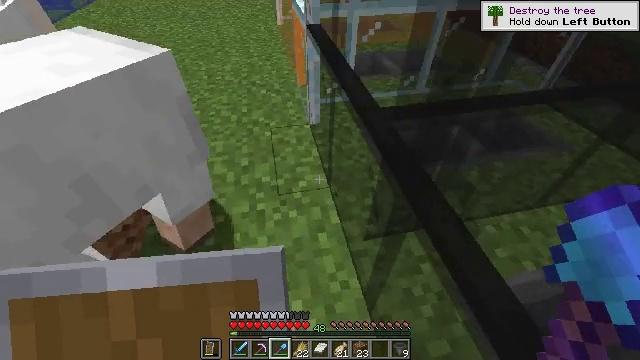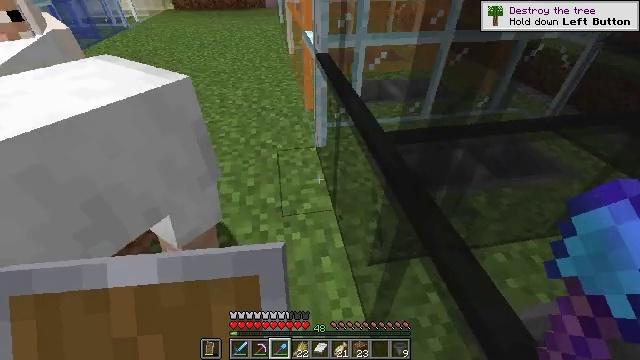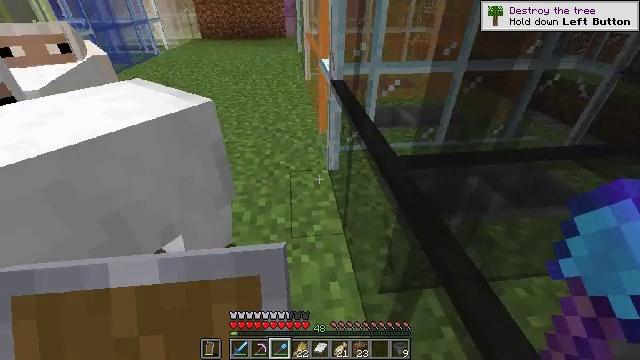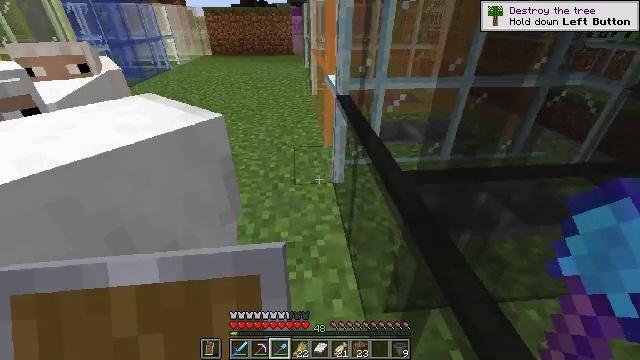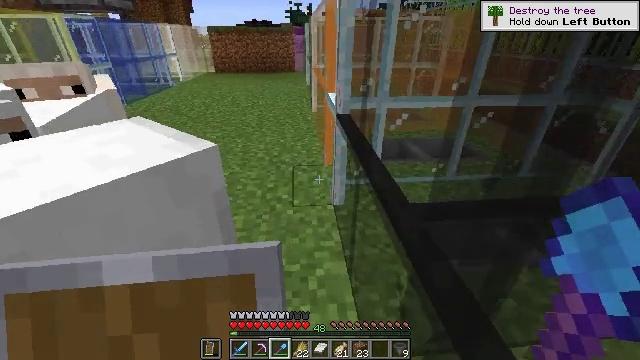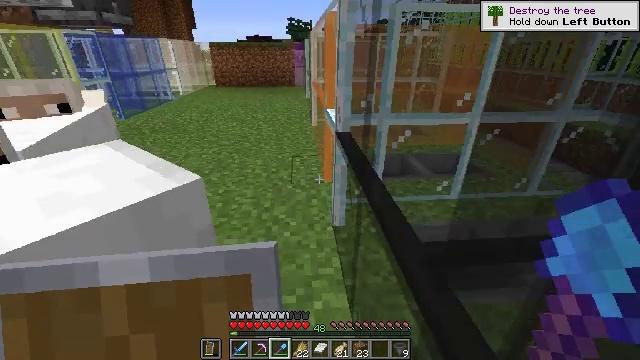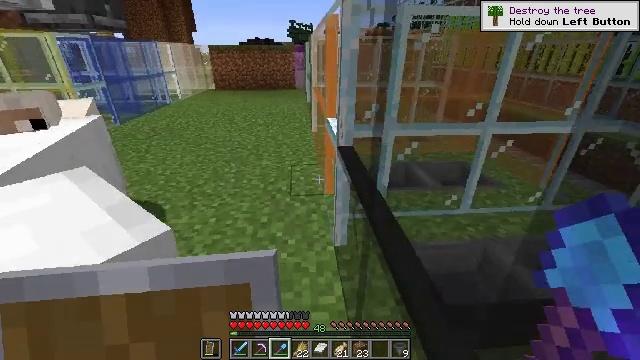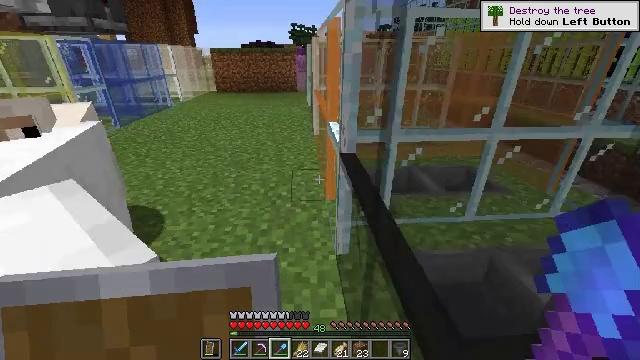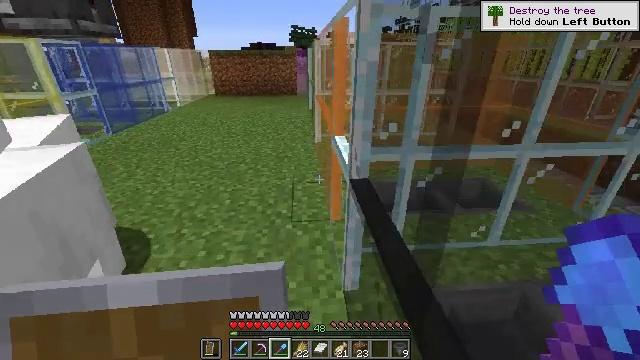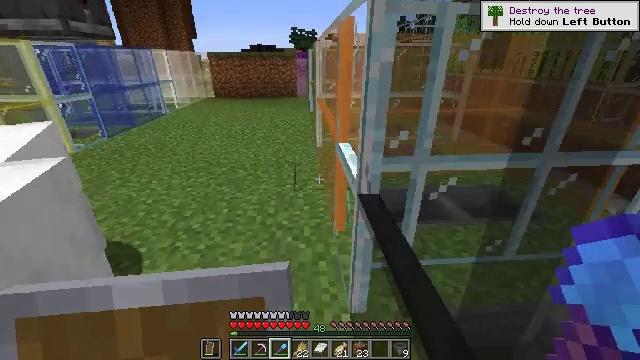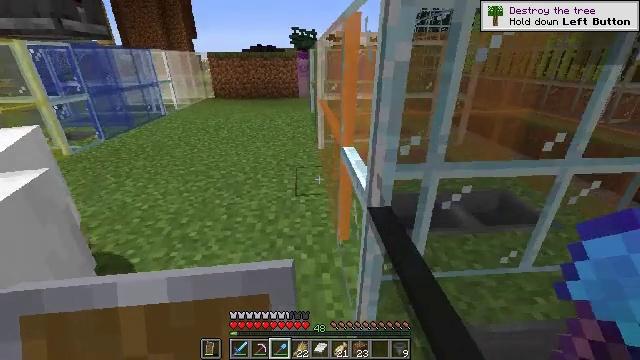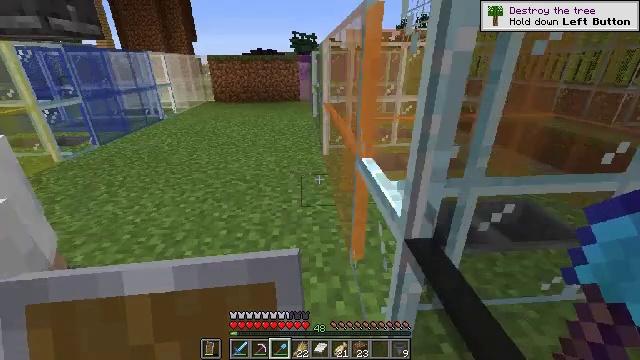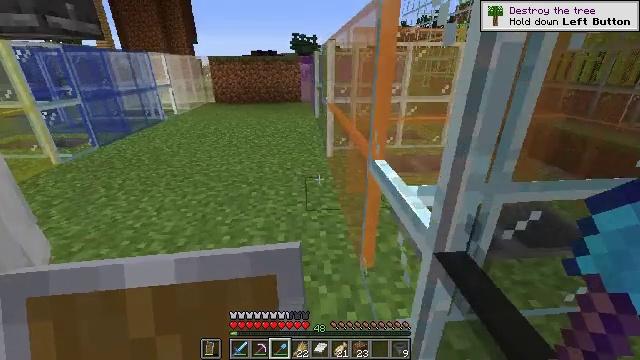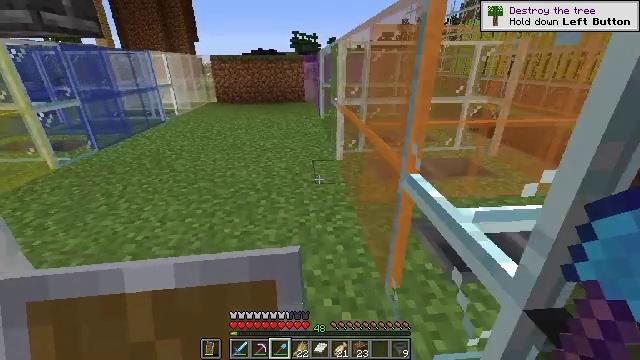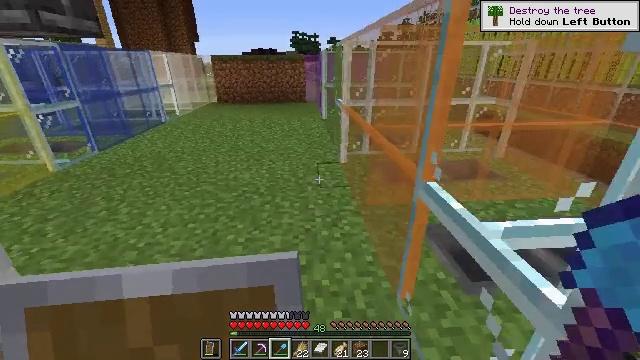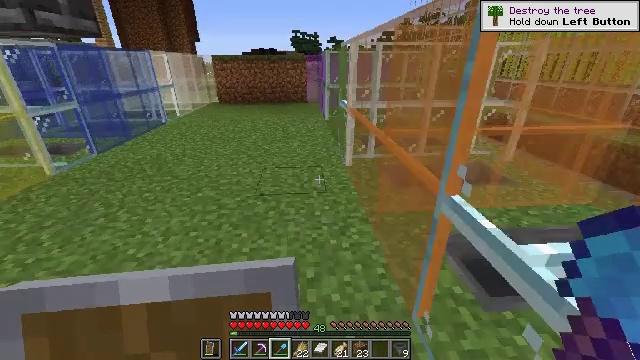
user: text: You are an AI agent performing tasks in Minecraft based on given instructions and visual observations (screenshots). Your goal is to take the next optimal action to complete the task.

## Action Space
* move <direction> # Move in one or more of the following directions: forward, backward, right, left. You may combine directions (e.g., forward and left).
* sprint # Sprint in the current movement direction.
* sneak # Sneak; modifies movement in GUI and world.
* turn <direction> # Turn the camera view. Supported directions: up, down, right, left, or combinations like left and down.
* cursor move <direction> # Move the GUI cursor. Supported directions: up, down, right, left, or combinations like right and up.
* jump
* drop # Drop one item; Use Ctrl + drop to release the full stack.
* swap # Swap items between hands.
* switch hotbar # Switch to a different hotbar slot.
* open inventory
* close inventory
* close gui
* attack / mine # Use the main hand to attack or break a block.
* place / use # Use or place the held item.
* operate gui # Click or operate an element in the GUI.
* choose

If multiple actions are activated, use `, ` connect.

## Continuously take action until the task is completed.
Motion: motion action
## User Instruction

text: Remove the white stained glass pane from a structure.
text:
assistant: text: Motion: turn left and up
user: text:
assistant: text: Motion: turn left and up
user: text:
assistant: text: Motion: move forward, turn left and up
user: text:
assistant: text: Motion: move forward, turn up
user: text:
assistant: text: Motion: move forward, turn up
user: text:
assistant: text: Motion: move forward
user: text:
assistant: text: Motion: move forward
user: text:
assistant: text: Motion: move forward
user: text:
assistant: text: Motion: move forward
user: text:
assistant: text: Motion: move forward
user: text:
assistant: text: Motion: move forward and move left
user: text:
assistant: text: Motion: move forward and move left
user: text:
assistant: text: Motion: move forward and move left
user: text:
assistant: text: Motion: move forward and move left
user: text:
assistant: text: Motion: move forward
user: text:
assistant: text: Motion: move forward
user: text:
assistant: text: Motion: move forward
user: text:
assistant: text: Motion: move forward
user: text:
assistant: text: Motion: move forward
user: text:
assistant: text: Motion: move forward
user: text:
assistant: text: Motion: move forward, turn left and up
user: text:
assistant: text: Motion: move forward, turn left and up
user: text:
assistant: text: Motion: move forward
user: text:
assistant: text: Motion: move forward, turn right
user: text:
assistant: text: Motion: move forward, turn right and down
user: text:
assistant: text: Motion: move forward and move left
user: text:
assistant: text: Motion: move forward and move left
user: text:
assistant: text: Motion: move forward and move left
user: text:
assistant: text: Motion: move forward and move left
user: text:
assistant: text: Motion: move forward